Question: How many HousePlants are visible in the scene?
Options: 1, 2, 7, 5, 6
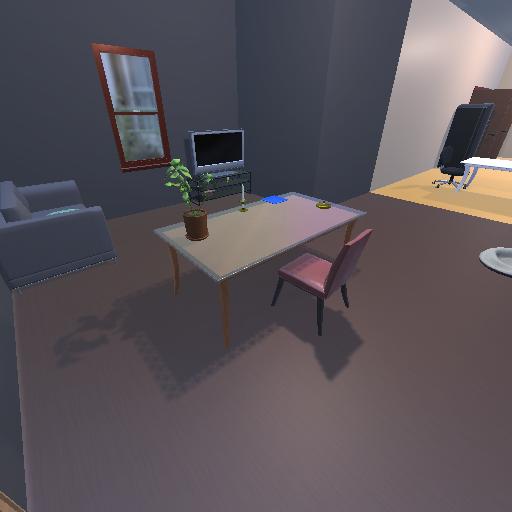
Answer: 1